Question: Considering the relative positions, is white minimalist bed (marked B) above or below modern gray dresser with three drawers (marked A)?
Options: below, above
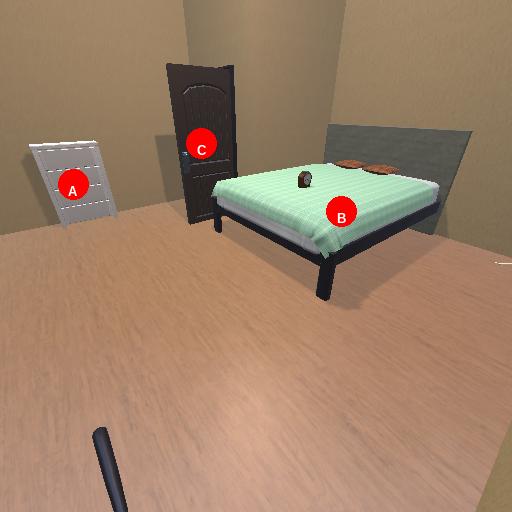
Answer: below